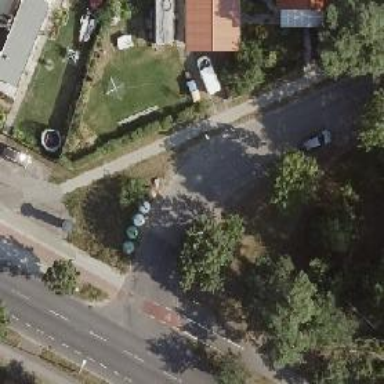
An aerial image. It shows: Residential road with separate sidewalk.